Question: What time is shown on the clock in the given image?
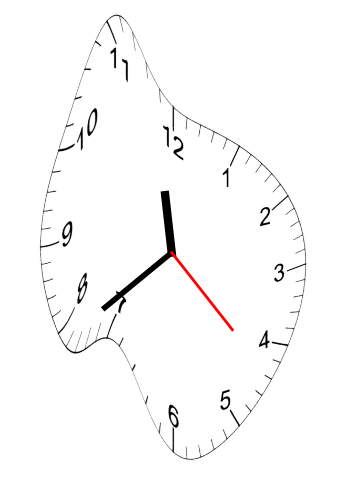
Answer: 11:38:22